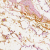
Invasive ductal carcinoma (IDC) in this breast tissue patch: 0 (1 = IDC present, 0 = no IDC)